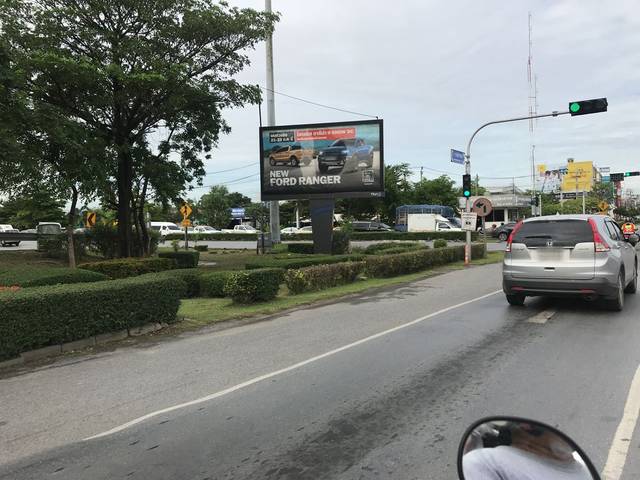
Region: Thailand
Coordinates: 13.782, 100.683